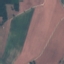
Land use / land cover: AnnualCrop